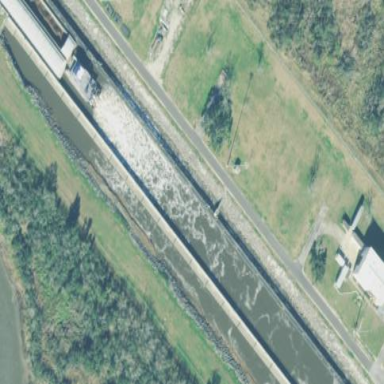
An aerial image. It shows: Lock on waterway.